Field crop: maize
Growth stage: 1
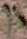
Species: atriplex